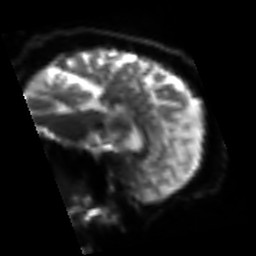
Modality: sbref
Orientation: sagittal
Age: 59
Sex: female
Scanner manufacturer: siemens
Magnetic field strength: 3 T
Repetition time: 3.2 s
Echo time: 0.081 s